Field crop: tomato
Growth stage: 2
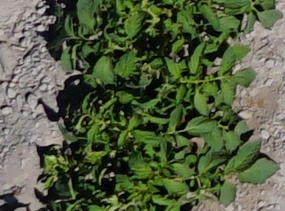
Species: tomato